Interaction volume radius: 5 \u00c5
Interaction volume height: 35 \u00c5
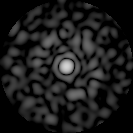
Disorder parameter: 0.8644